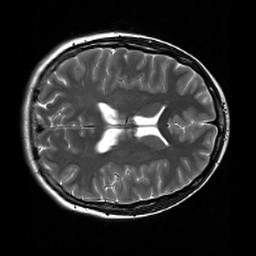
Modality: T2w
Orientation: axial
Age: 28
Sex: female
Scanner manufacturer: siemens
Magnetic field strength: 3 T
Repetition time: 7 s
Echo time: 0.09 s